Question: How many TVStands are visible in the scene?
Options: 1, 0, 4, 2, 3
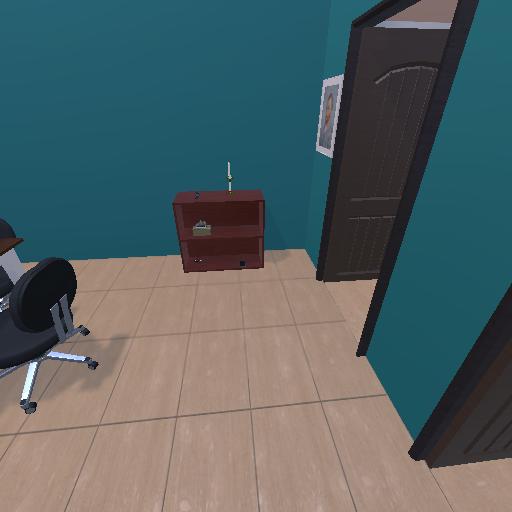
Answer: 1